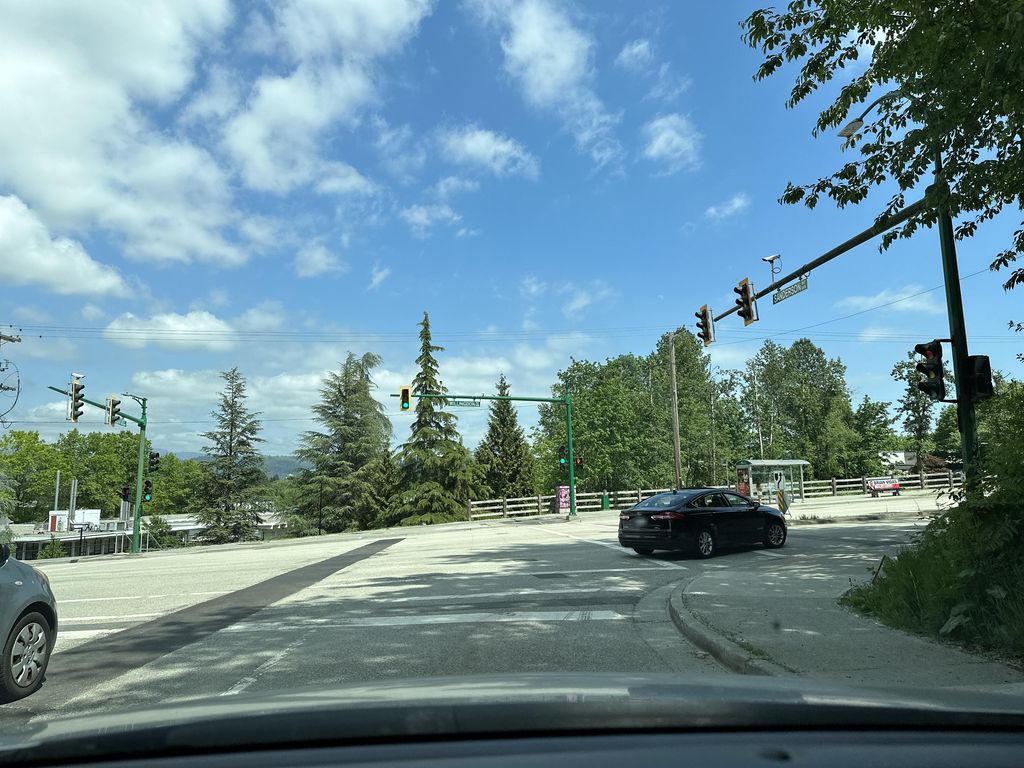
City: vancouver